Field crop: maize
Growth stage: 2
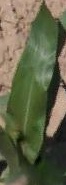
Species: maize